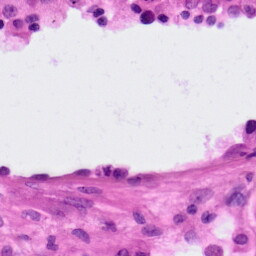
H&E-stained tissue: Lung